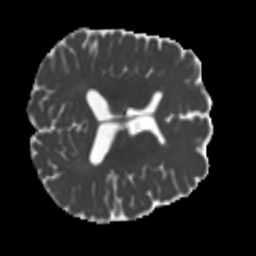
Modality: MD
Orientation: axial
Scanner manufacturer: siemens
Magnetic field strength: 3 T
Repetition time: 4 s
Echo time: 0.0594 s